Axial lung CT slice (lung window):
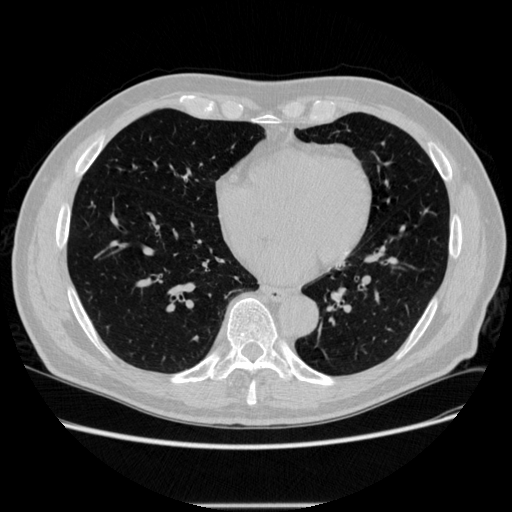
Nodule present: no